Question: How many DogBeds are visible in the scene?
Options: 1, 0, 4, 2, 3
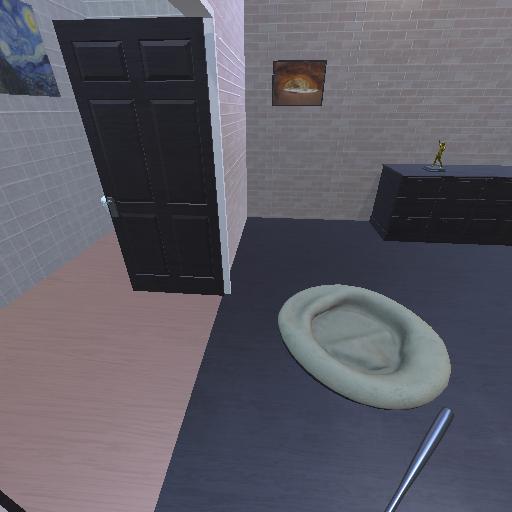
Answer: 1